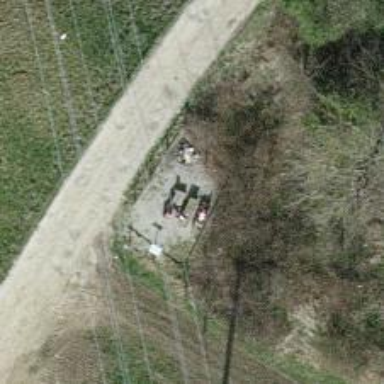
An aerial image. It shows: Picnic table located in leisure land area.